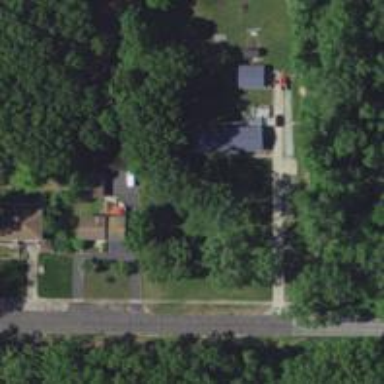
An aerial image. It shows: Residential road.